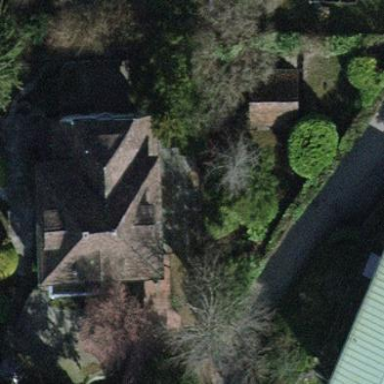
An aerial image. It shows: Building with hipped roof shape.